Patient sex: M
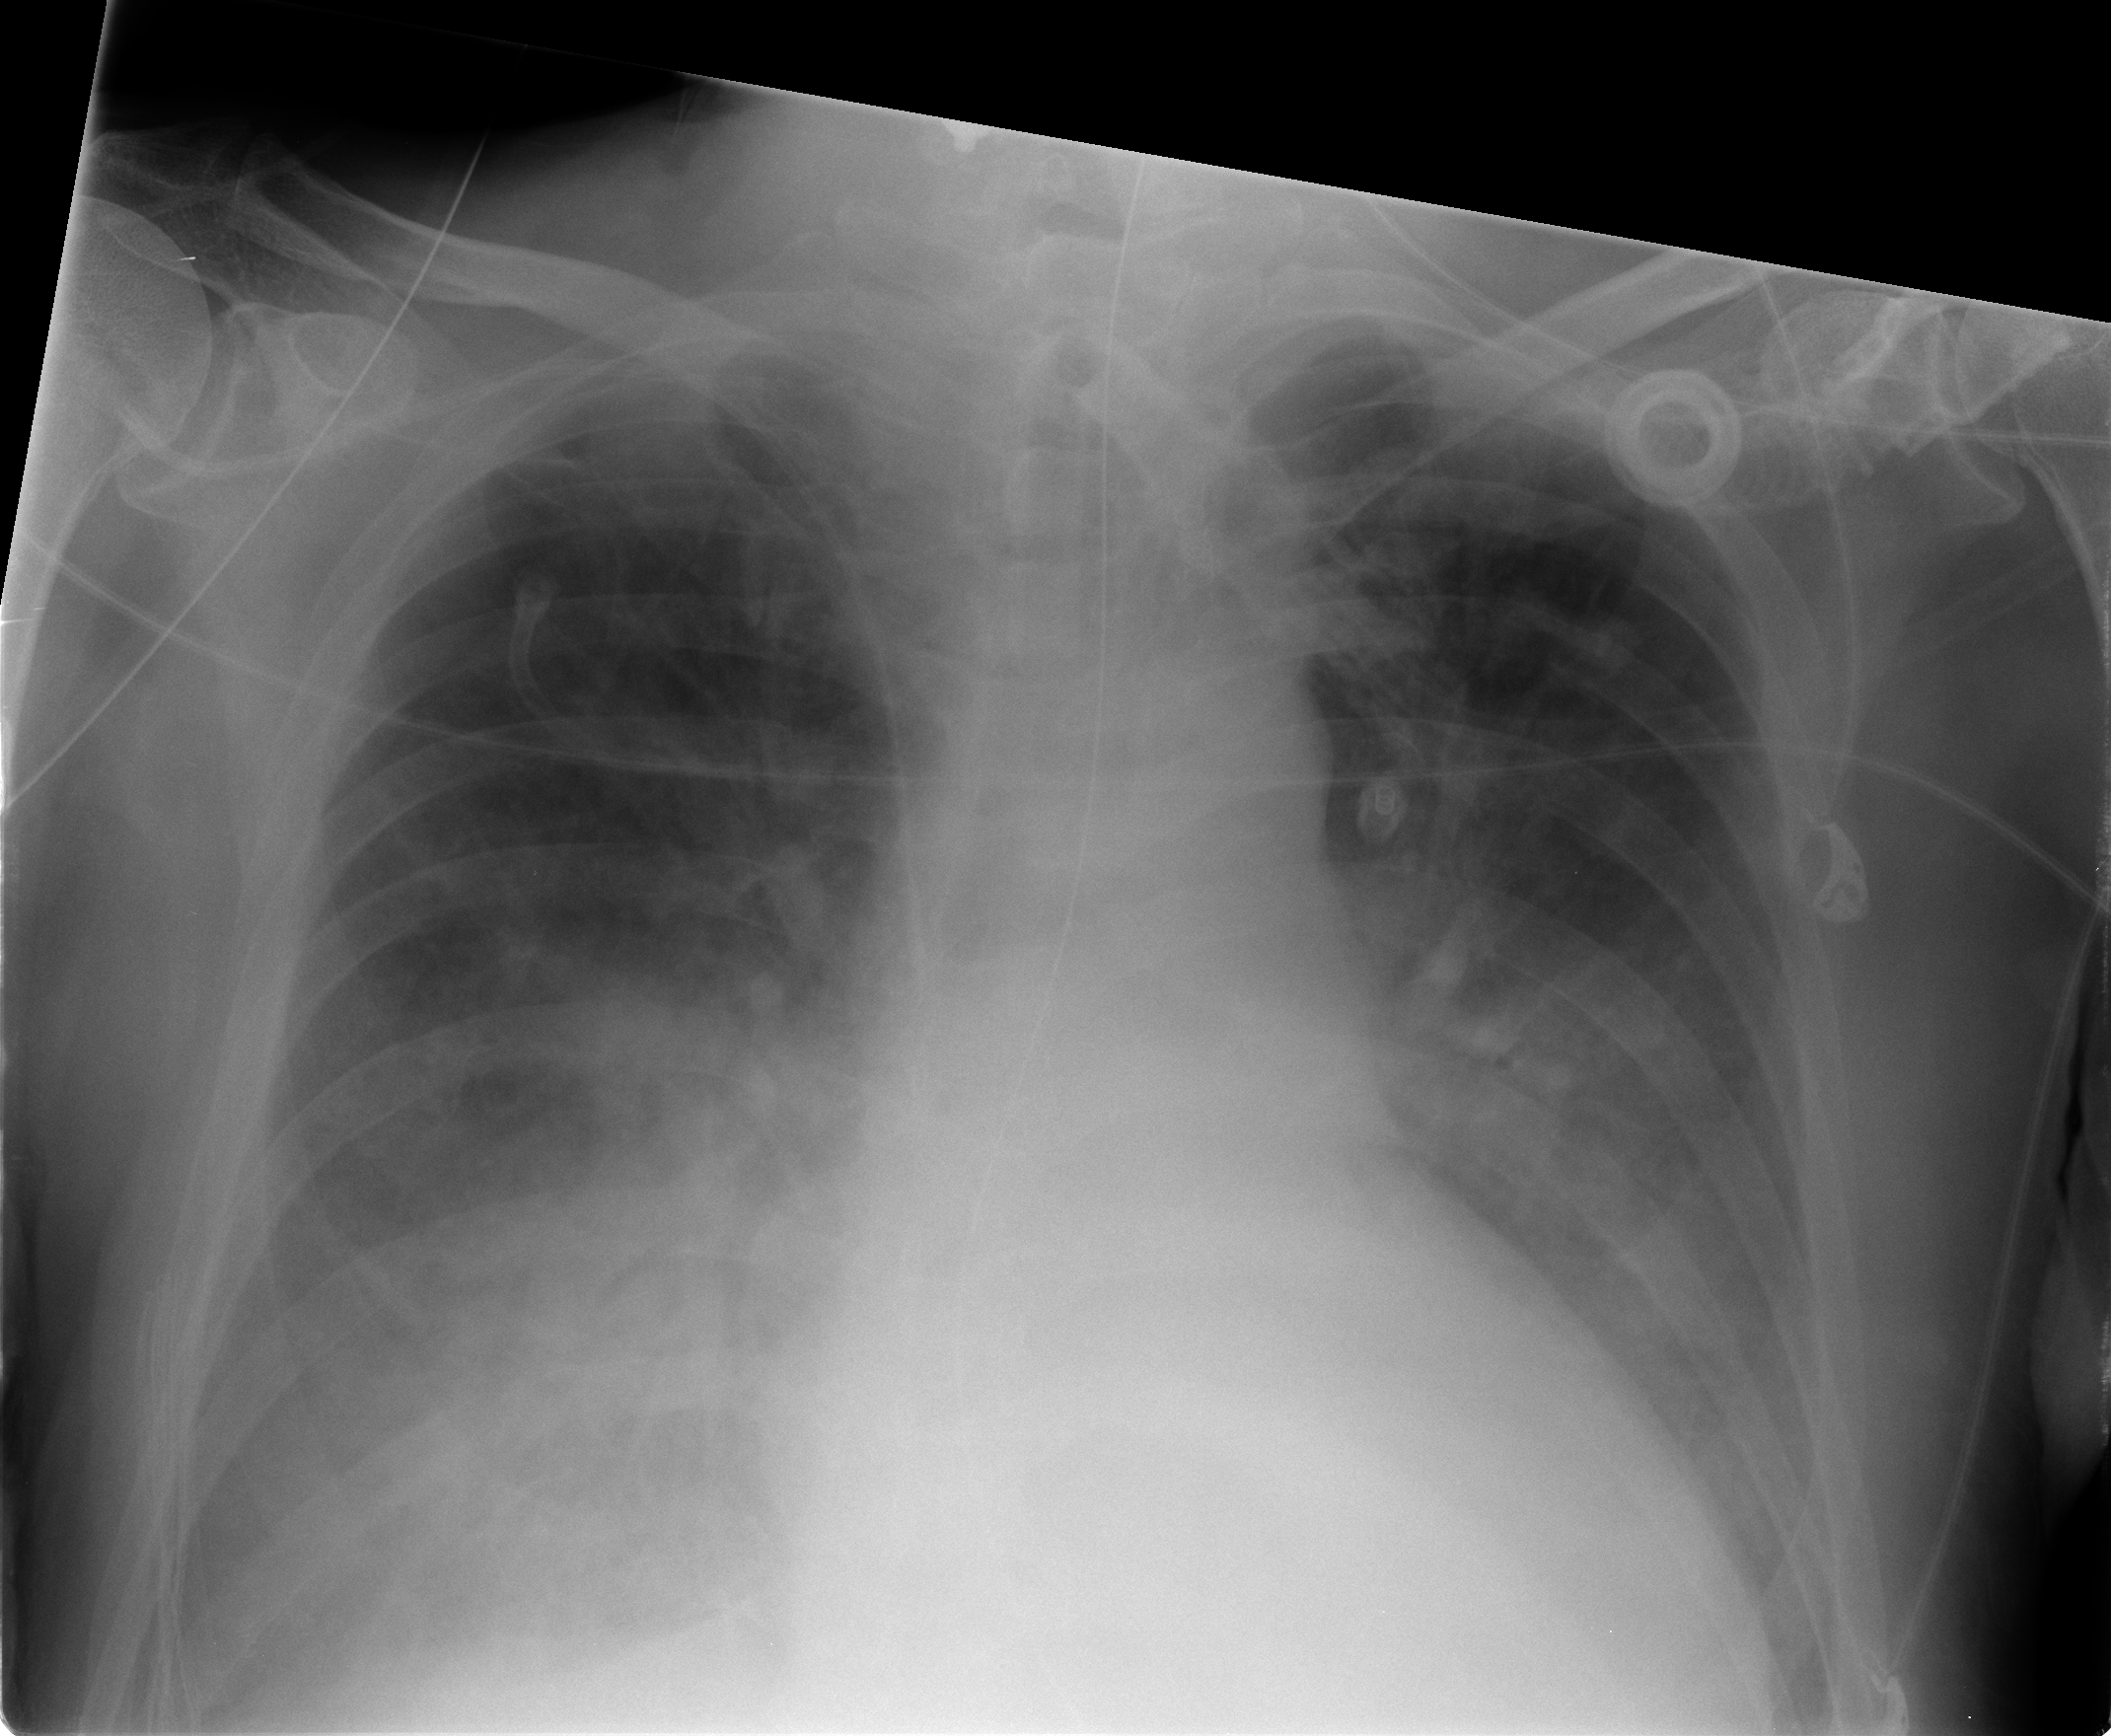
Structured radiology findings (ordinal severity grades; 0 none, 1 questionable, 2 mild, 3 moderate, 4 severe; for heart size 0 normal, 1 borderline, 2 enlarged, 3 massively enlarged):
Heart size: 1
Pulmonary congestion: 2
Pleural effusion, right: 2
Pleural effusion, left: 3
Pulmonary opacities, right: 2
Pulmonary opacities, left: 2
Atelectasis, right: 3
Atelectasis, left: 2